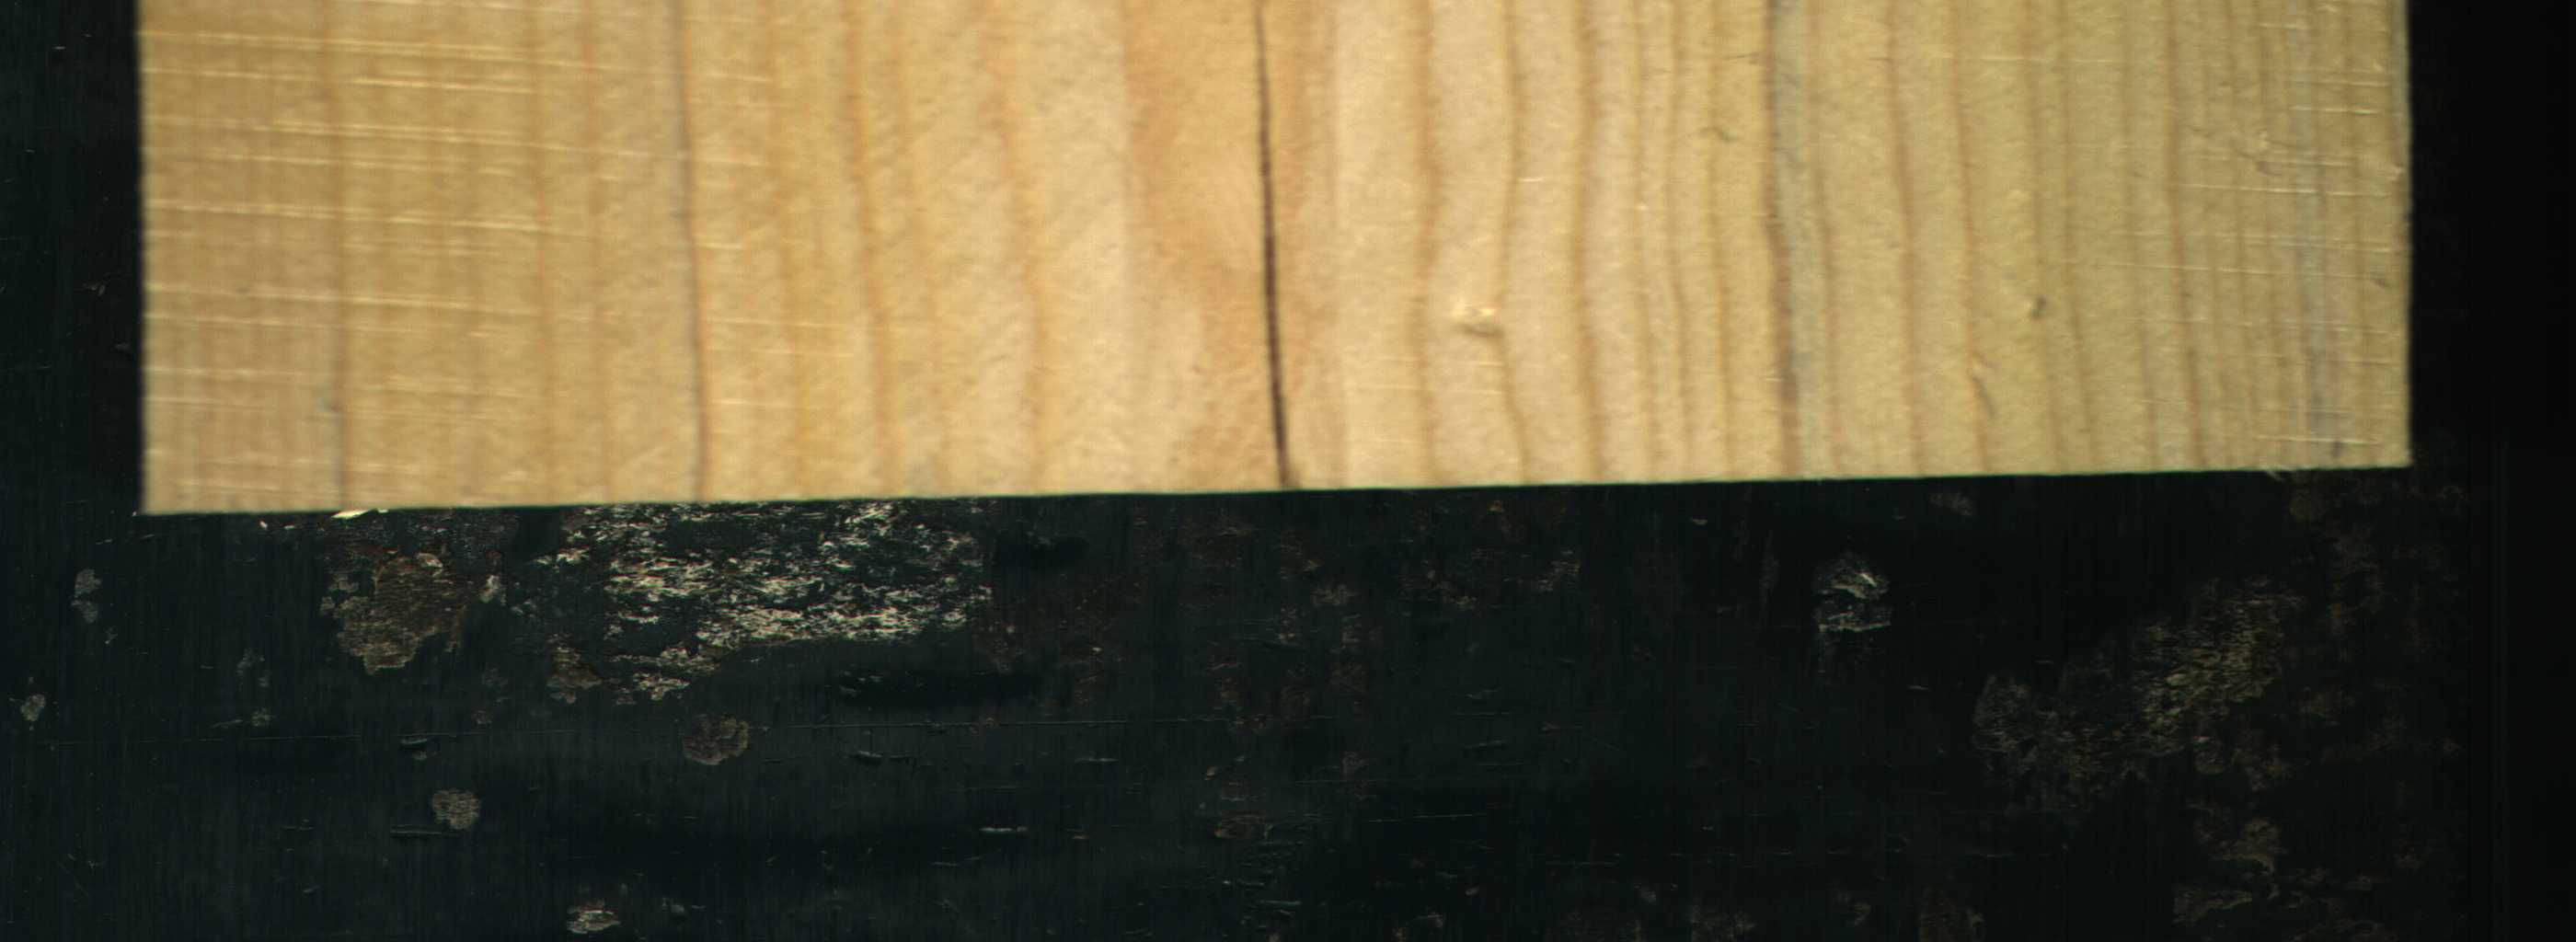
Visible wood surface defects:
Crack